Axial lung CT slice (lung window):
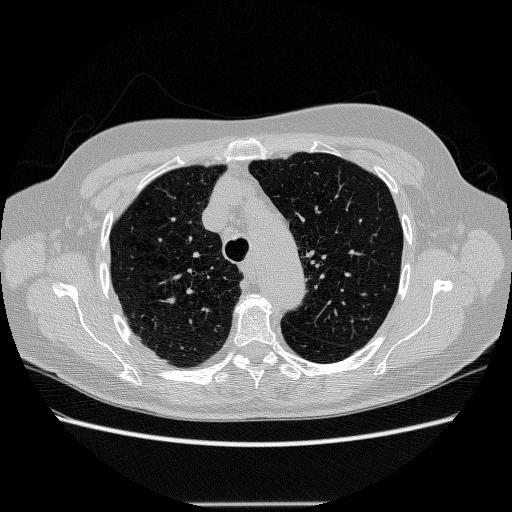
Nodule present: no